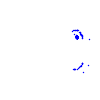
Particle: kaon